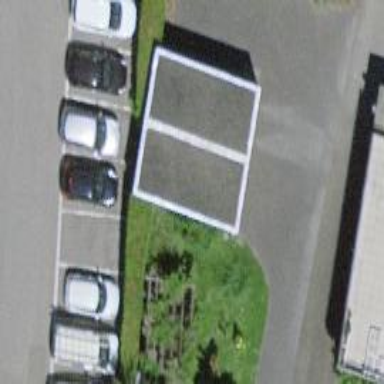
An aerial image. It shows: Group of garages.